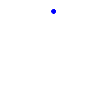
Particle: pion